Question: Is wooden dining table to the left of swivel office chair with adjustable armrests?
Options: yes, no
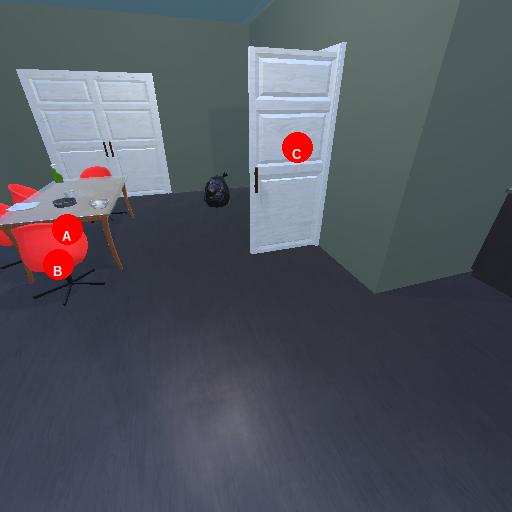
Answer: yes